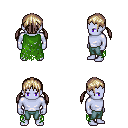
a pixel art fantasy rpg character, male body template, dark elf, purple skin, green tattered cape, teal pants, white blonde twin-tailed hairstyle, four views (front, back, left, right), 2x2 character sprite sheet, small pixel art, hard edges, no anti-aliasing